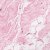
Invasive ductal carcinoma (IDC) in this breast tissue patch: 0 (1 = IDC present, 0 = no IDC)